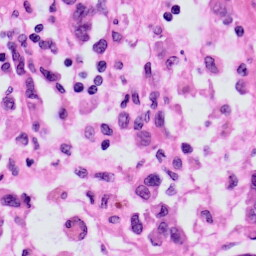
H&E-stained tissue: Skin